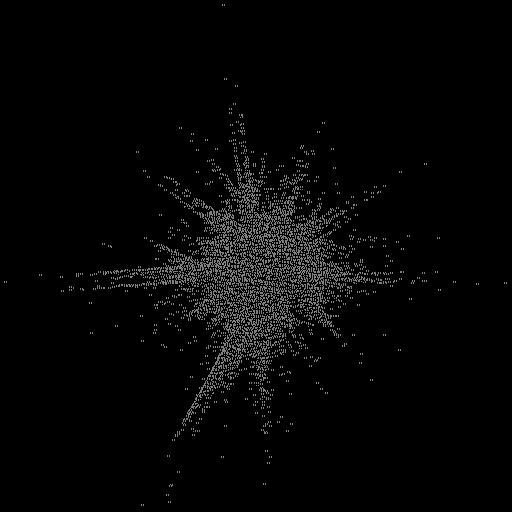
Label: star